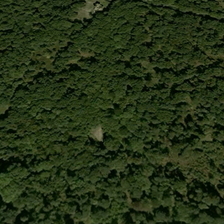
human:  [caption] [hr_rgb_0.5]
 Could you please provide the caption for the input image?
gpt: many green trees form a piece of green forest .

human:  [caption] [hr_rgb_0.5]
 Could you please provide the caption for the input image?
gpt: many green trees form a piece of green forest .

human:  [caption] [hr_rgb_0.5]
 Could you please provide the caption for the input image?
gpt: many green trees form a piece of green forest .

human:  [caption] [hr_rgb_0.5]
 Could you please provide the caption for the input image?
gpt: many green trees form a piece of green forest .

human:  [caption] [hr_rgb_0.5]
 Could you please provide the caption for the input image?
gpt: many green trees form a piece of green forest .